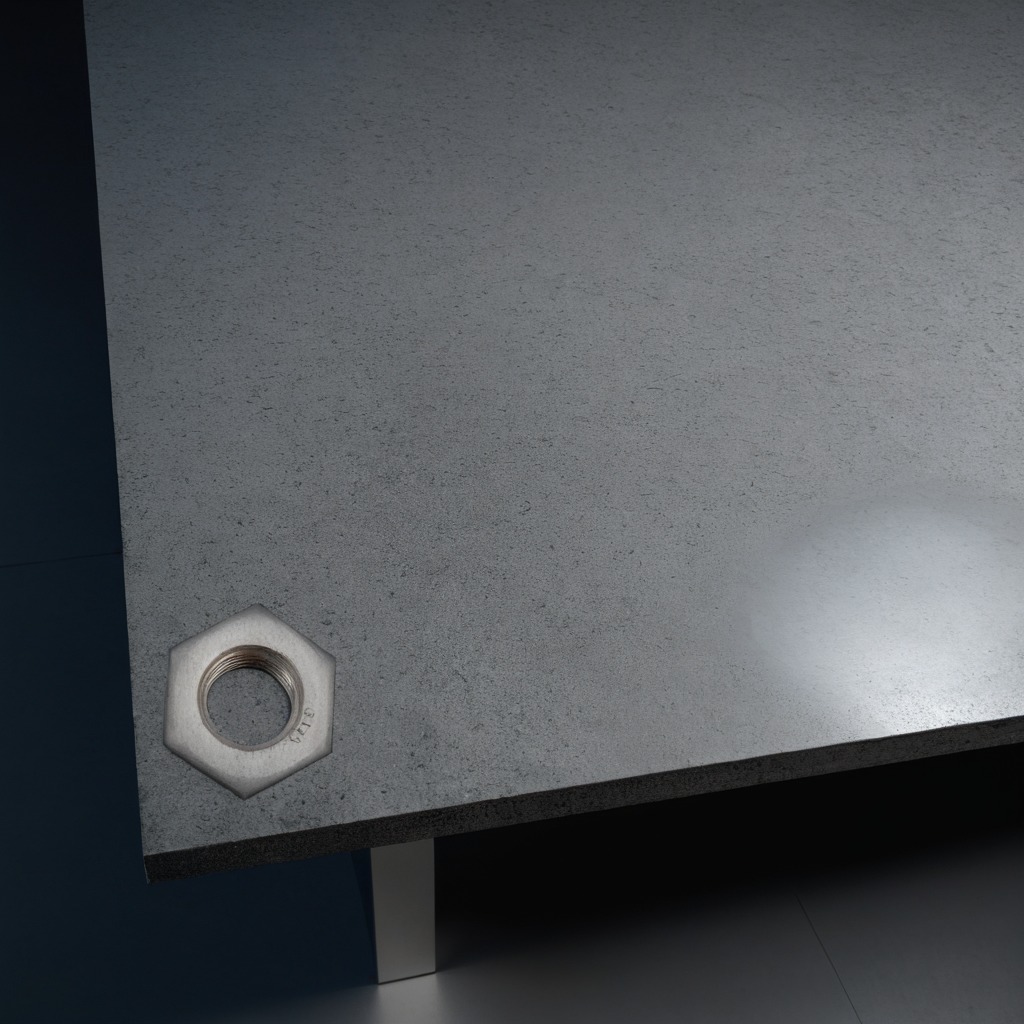
A metal nut is lying on the clean granite table inside a workshop at night.